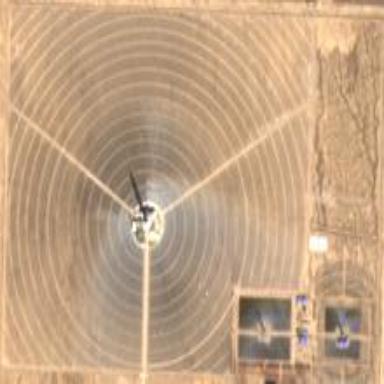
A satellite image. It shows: Solar power plant surrounded by fence.